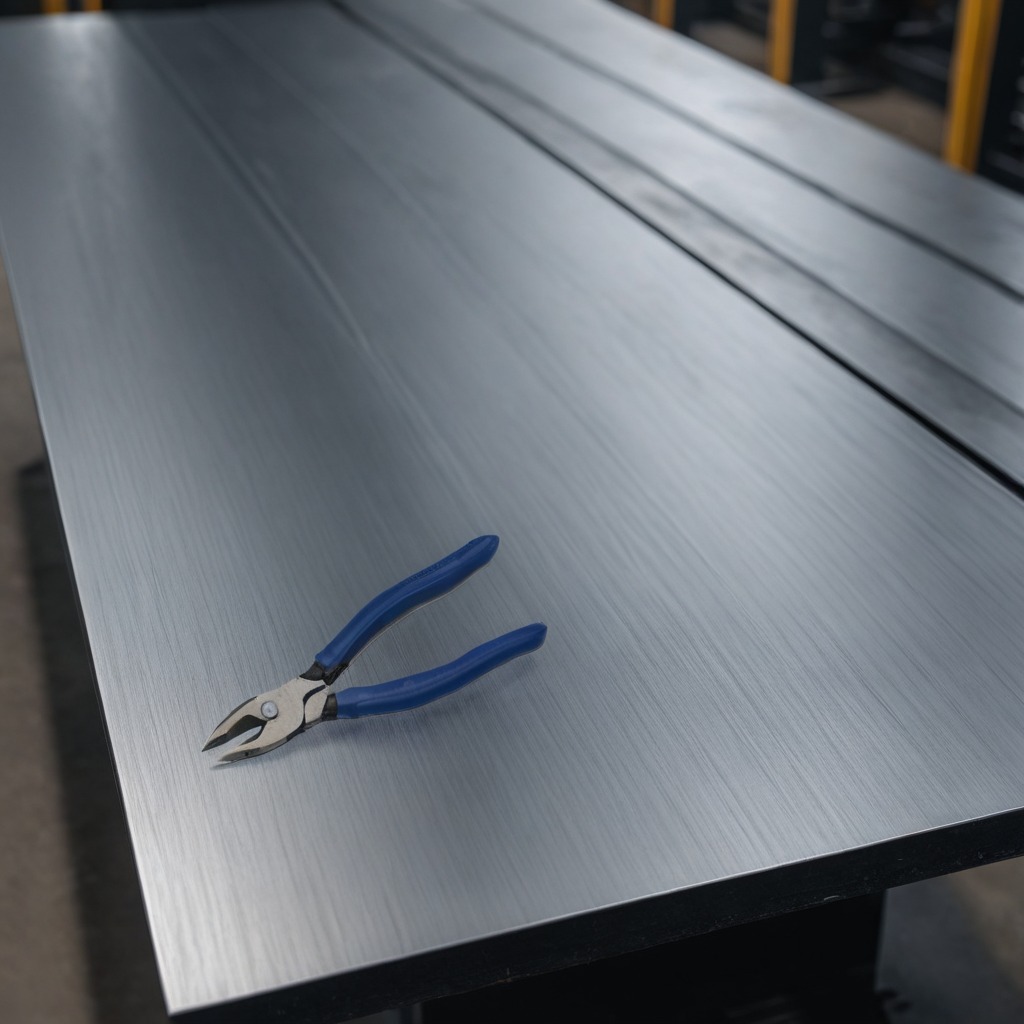
A plier lies on a cold steel table in a mining workshop.